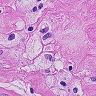
Metastatic tissue present: yes